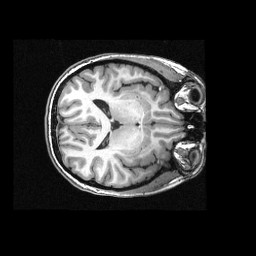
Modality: T1w
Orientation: axial
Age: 19
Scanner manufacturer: siemens
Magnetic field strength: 3 T
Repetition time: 2.3 s
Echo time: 0.00336 s